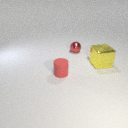
large yellow metal cube to the right of small red rubber cylinder